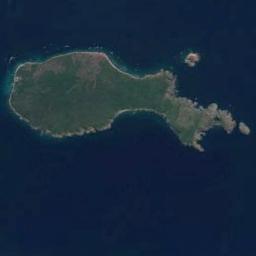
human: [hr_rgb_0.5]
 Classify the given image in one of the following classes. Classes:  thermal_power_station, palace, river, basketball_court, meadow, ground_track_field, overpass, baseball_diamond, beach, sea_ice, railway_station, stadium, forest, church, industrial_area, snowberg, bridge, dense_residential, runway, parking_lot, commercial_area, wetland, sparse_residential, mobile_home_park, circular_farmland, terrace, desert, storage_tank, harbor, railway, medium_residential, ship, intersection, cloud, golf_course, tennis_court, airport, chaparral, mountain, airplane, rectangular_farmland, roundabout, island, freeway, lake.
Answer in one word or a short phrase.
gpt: island